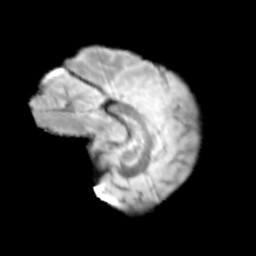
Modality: T2w
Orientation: sagittal
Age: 14
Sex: female
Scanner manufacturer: siemens
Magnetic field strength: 3 T
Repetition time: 3.8 s
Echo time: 0.07 s